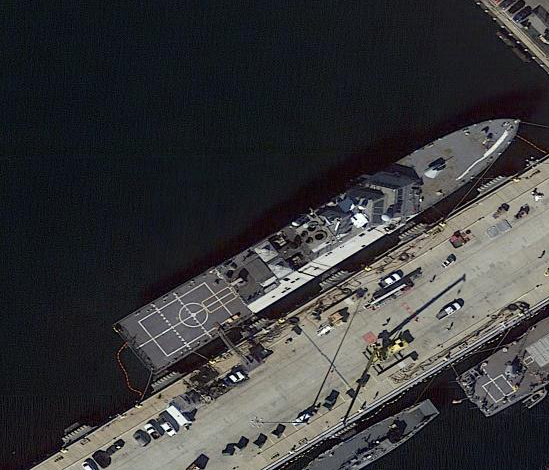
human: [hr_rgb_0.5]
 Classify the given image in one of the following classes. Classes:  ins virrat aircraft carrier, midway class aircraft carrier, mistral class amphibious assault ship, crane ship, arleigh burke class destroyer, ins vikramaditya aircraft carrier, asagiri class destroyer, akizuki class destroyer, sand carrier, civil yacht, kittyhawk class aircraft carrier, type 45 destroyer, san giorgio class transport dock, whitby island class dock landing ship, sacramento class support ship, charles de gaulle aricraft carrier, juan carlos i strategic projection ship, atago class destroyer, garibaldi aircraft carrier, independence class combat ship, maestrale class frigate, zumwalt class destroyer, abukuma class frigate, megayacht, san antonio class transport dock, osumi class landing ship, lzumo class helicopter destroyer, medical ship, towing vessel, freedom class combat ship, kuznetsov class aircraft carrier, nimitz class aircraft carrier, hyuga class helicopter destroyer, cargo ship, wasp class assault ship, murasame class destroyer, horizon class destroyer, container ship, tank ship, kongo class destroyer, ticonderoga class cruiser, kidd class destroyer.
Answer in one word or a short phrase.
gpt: Freedom class combat ship